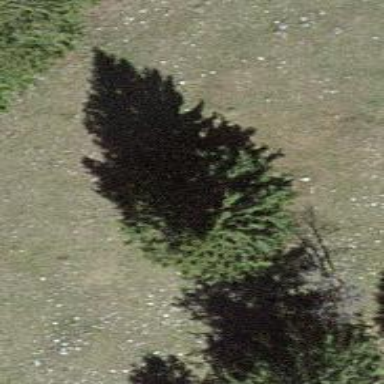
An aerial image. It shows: Single tag "natural: tree."